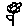
Label: flower